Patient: sex M, age 61
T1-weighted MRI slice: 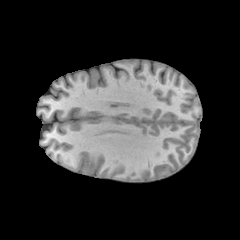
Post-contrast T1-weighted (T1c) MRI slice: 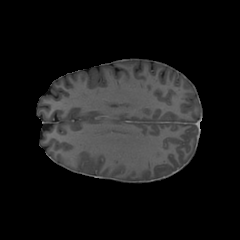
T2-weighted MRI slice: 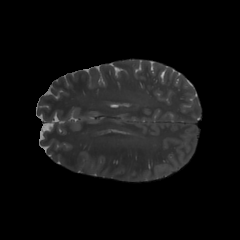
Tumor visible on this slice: no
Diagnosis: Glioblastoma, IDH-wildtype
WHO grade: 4